The plot is a Hilbert-envelope spectrum of a rotating bearing's acceleration signal, annotated with the bearing's characteristic defect frequencies. Diagnose the bearing from this image, choosing from: normal, inner_race, outer_race, ball.
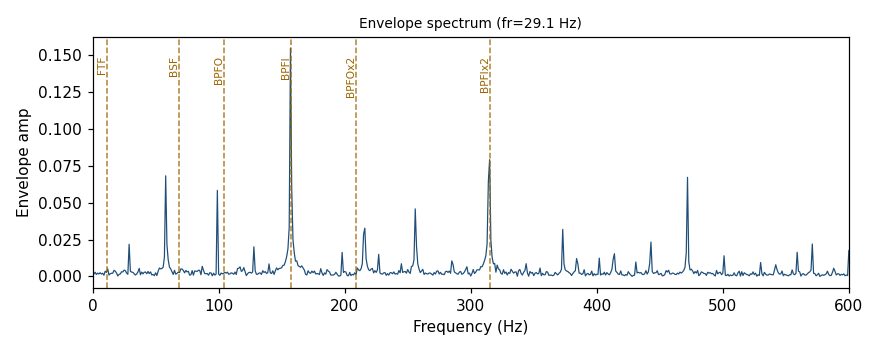
Answer: inner_race